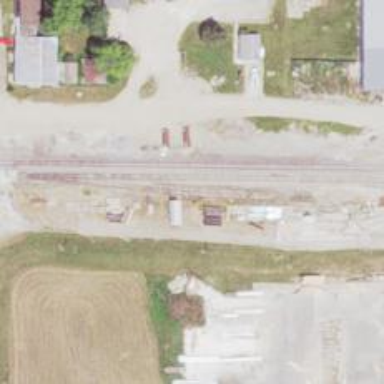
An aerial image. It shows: Abandoned railway.